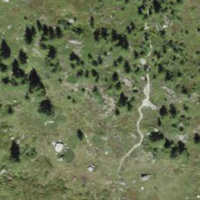
EUNIS habitat code: 26
Species observed at this site:
Polyommatus icarus